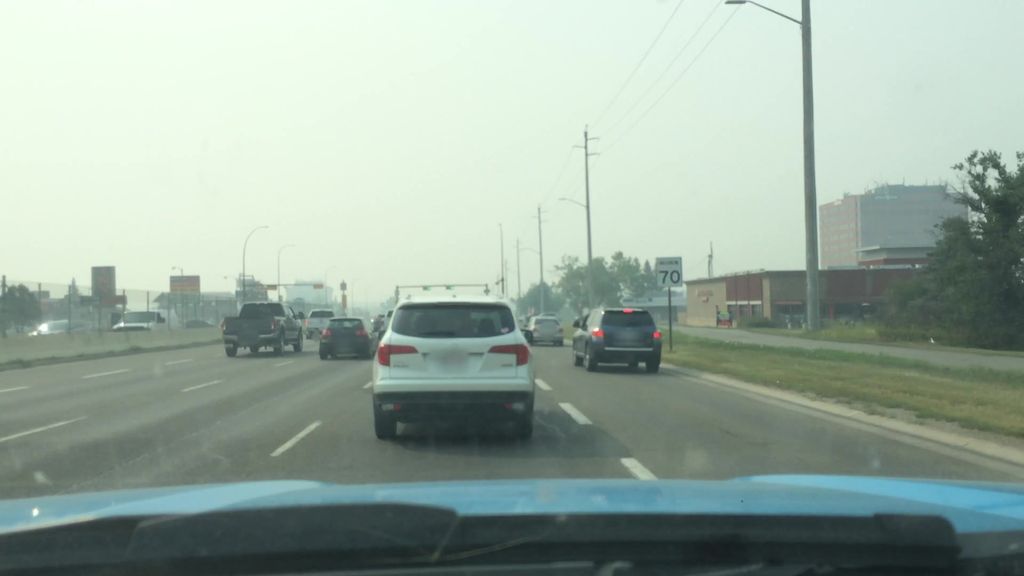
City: calgary